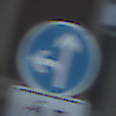
Verkehrszeichen: VorgeschriebeneFahrtrichtungGeradeausOderLinks
Zusatzzeichen unten: EinspurigeFahrzeugeFrei2
Umgebung: Outdoor, Suburban
Tageszeit: Midday
Wetter: Clear
Licht: Natural
Jahreszeit: NotSpecified
Kontrast: HighContrast